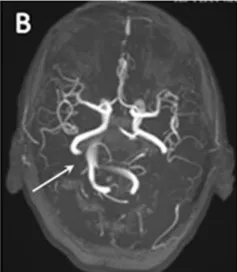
(A,B) 3D time-of-flight magnetic resonance angiography (TOF-MRA) revealed a dilated, tortuous, and elongated vertebral artery and basilar artery (arrow).
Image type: radiology (mri)